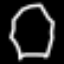
Label: octagon